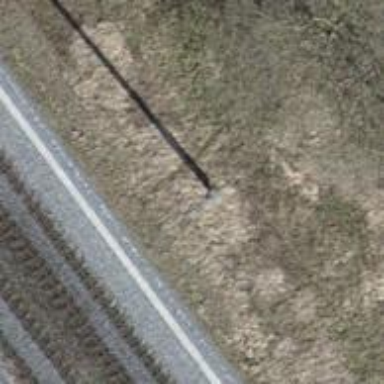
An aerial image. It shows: Concrete power pole.